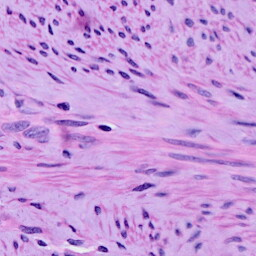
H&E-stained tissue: Cervix